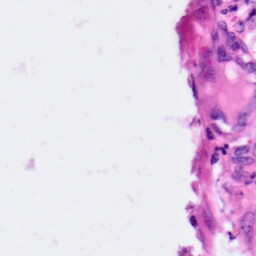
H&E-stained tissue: Pancreatic